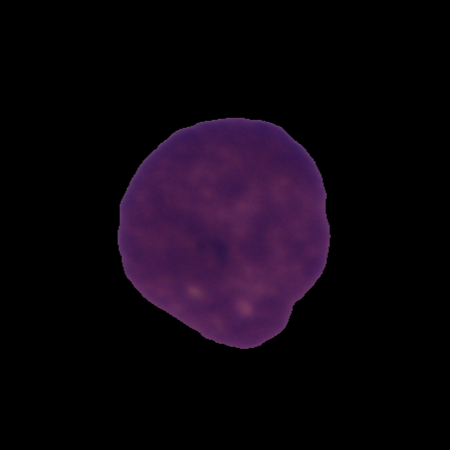
Label: cancer